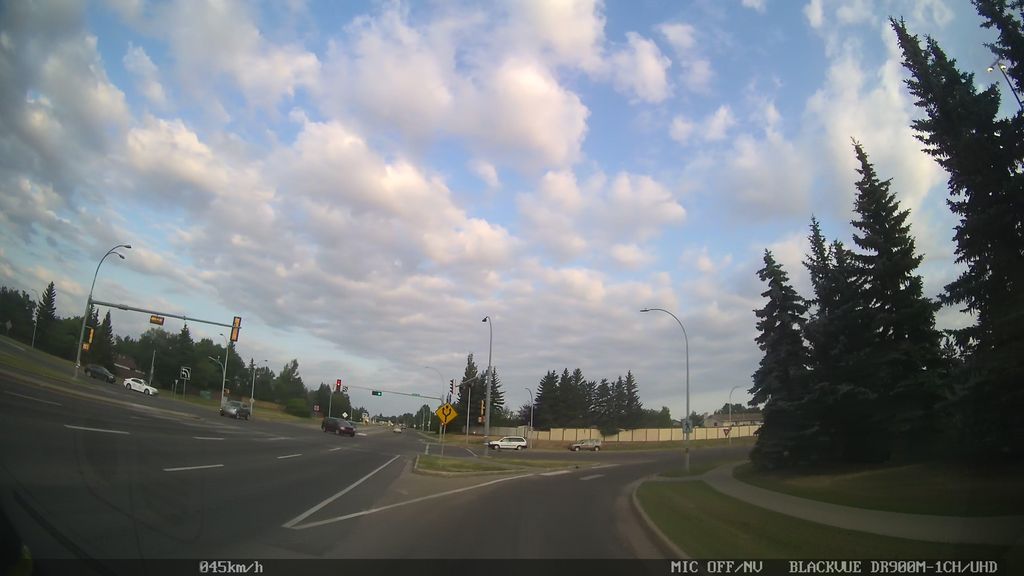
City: edmonton